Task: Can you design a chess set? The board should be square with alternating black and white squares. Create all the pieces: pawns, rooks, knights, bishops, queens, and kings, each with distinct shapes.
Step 184:
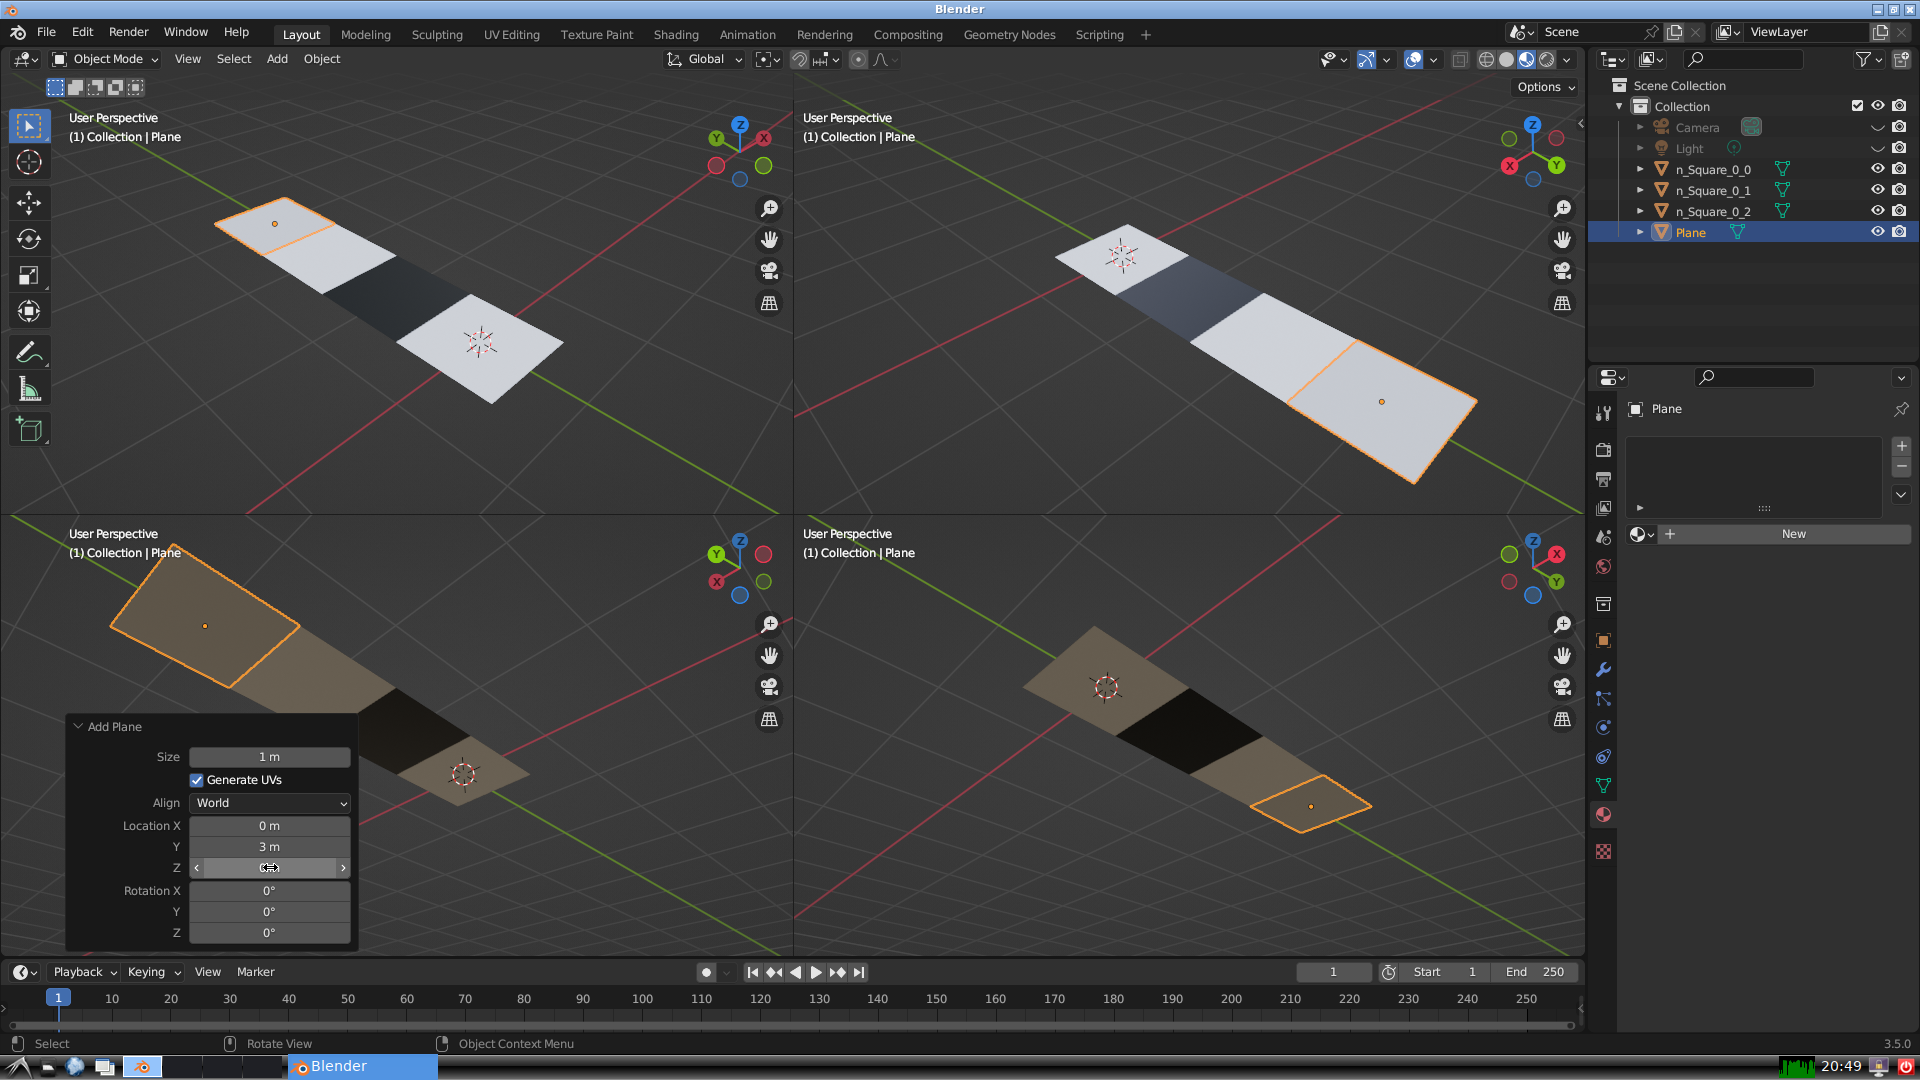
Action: click: no